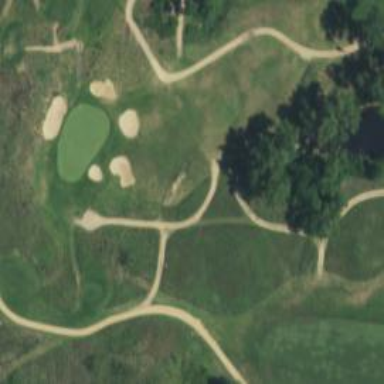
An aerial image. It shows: Path for golf carts.